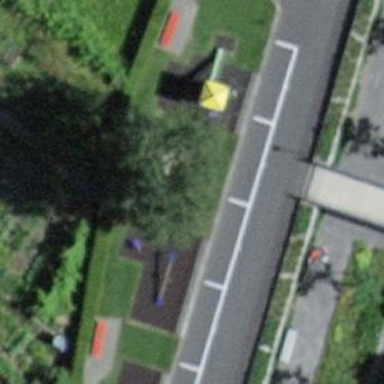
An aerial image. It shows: Playground featuring slide.